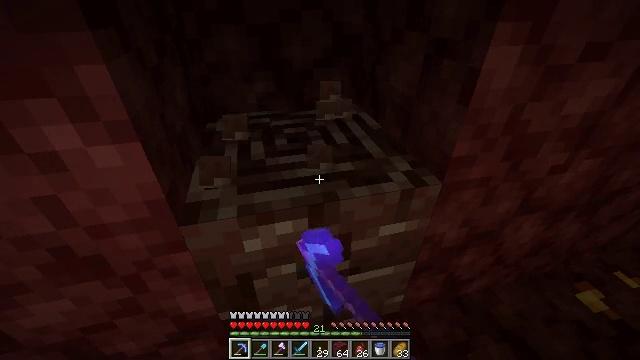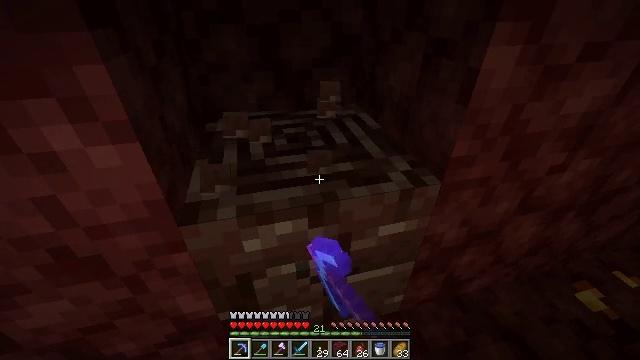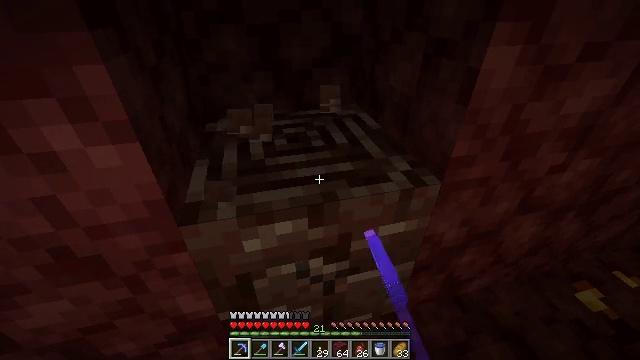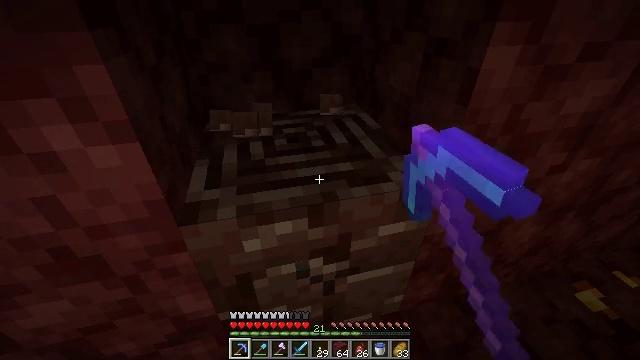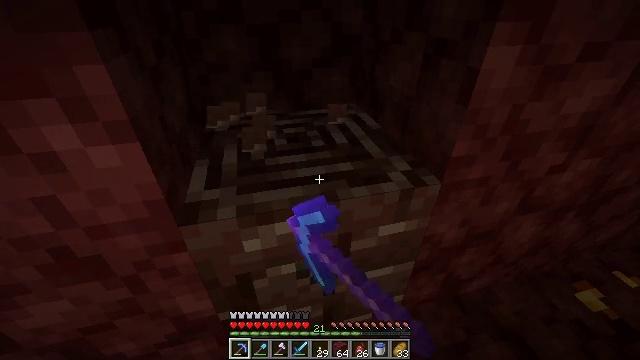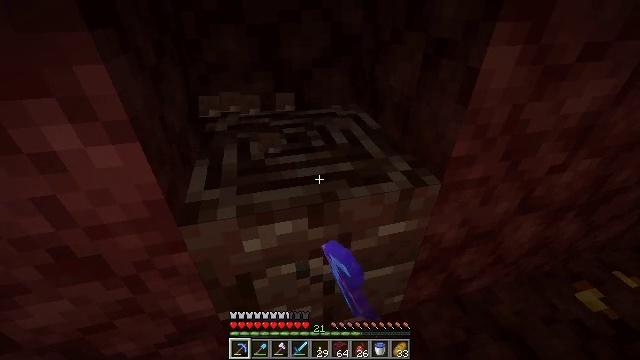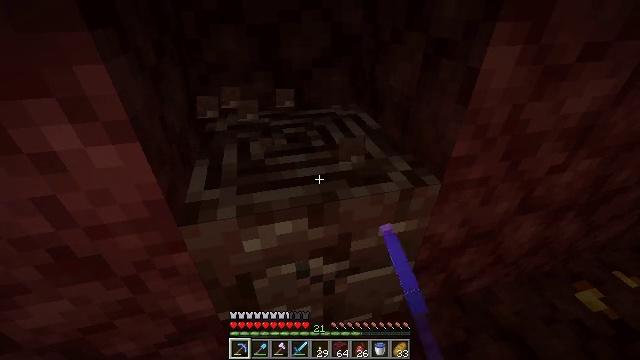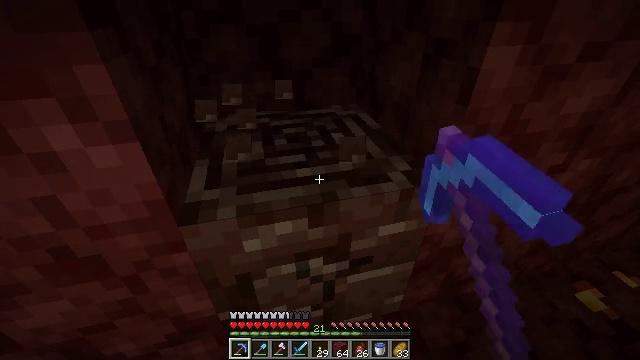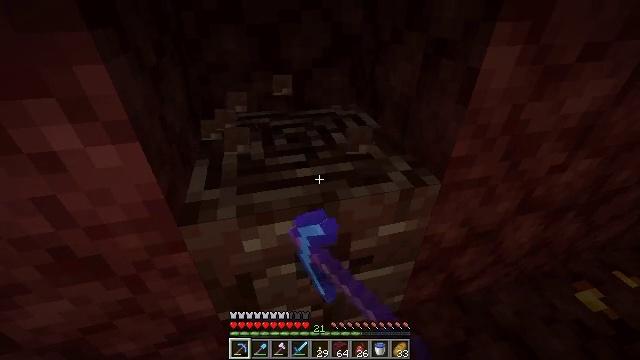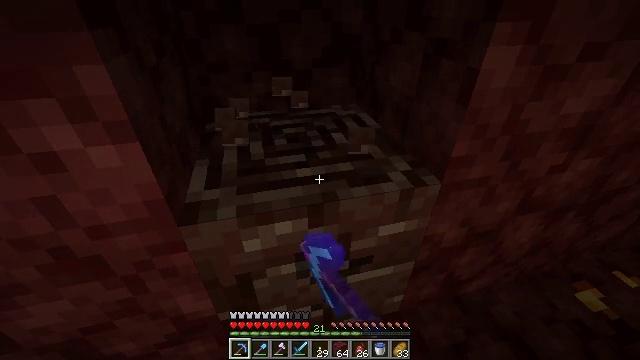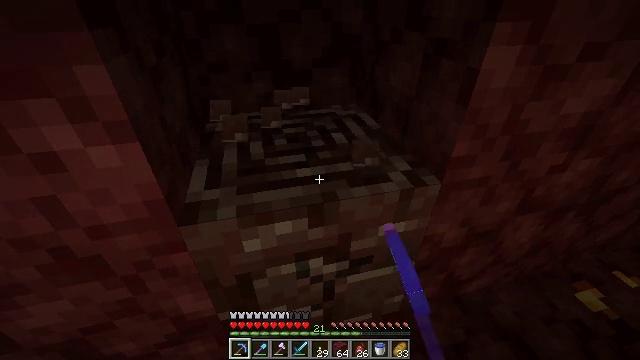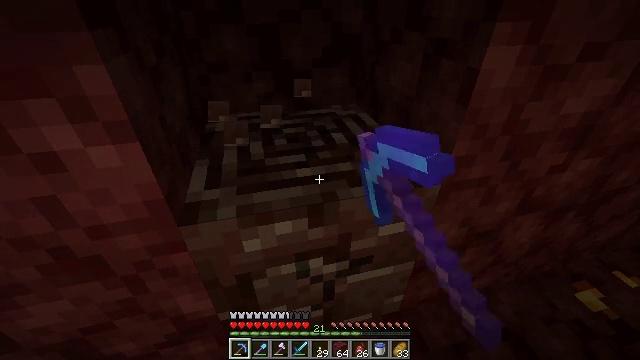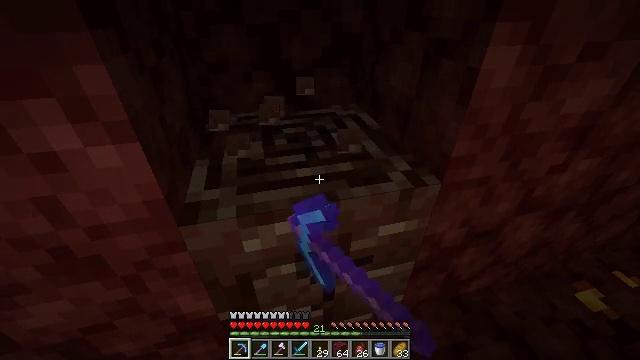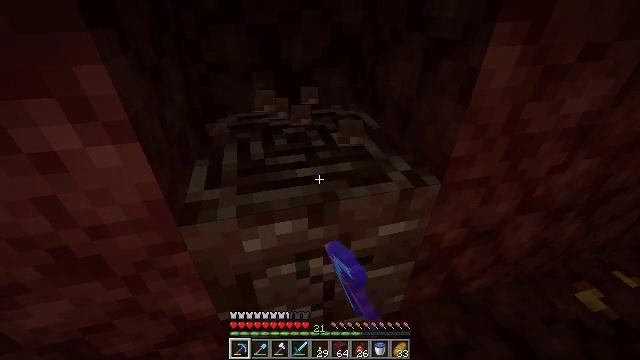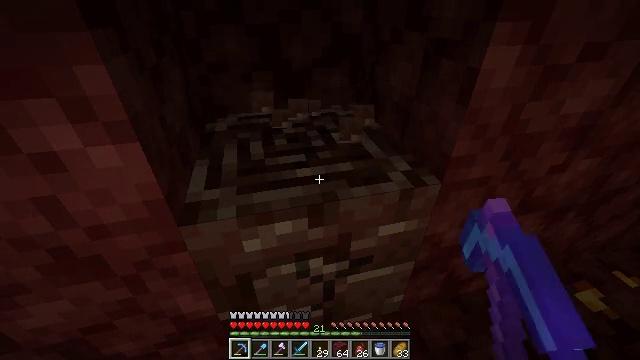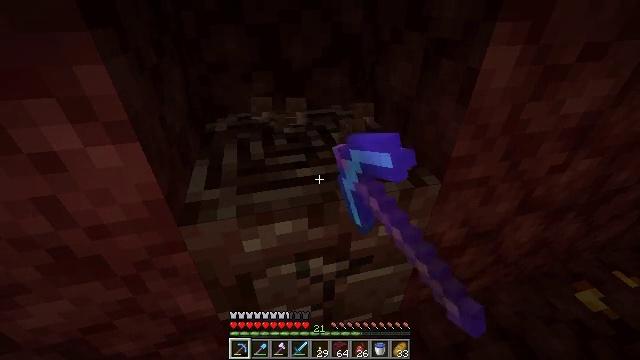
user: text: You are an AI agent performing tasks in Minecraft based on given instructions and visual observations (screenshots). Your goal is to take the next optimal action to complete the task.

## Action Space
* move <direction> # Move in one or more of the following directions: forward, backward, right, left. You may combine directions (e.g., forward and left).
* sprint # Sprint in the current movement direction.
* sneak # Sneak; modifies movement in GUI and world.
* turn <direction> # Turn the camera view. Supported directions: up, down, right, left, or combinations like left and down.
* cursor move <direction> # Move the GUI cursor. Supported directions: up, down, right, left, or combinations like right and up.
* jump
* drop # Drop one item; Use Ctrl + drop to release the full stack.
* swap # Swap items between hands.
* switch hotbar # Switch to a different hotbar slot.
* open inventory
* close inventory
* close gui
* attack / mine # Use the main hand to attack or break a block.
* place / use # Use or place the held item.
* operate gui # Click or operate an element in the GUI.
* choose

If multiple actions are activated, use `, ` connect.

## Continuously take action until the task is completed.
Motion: motion action
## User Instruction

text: Use a strong pickaxe to gather ancient debris.
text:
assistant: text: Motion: attack / mine
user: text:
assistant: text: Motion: attack / mine
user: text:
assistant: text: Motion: attack / mine
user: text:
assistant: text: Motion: attack / mine
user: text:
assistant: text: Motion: attack / mine
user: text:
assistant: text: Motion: attack / mine
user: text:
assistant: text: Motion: attack / mine
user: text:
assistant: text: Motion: attack / mine
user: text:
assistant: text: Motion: attack / mine
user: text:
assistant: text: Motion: attack / mine
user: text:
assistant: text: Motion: attack / mine
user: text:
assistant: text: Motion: attack / mine
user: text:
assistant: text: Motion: attack / mine
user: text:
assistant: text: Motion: attack / mine
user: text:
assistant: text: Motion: attack / mine
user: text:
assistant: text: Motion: attack / mine
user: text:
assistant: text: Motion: attack / mine
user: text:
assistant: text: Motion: attack / mine
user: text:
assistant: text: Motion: attack / mine
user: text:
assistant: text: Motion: attack / mine
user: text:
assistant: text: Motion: attack / mine
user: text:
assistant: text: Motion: attack / mine
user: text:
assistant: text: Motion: attack / mine
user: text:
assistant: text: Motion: attack / mine
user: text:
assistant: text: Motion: attack / mine
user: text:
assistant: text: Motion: attack / mine
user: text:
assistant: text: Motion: attack / mine
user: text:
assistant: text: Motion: attack / mine
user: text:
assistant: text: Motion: attack / mine
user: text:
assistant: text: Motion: attack / mine